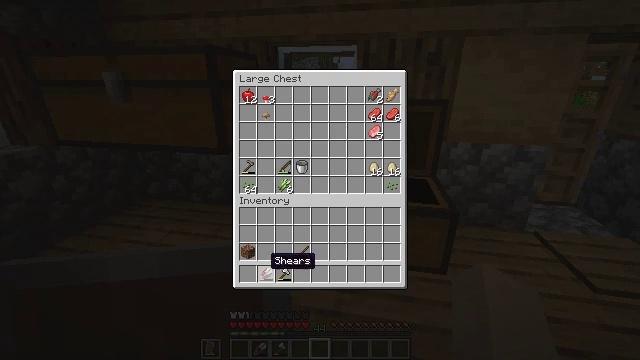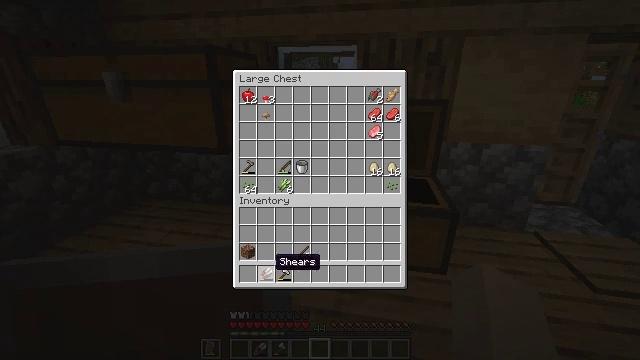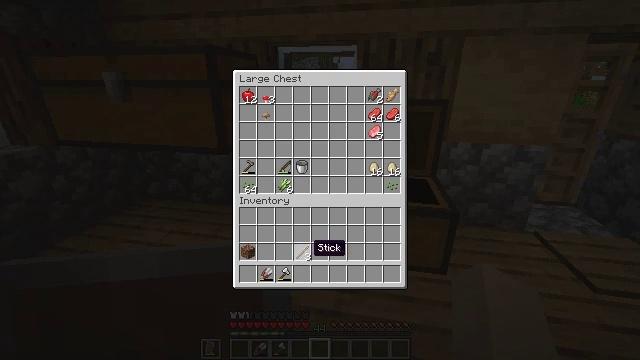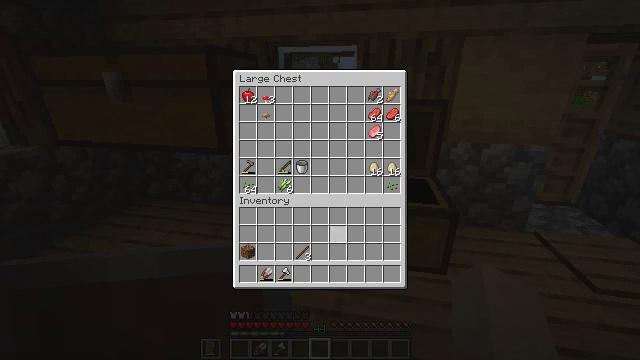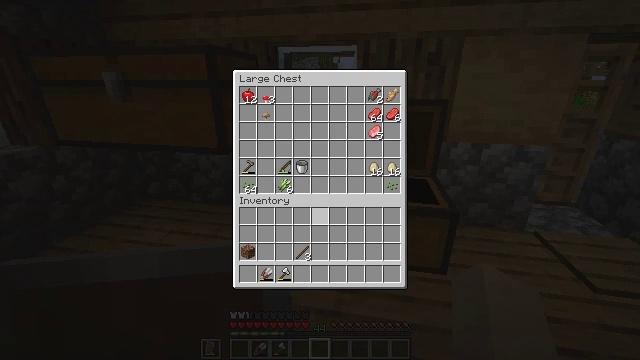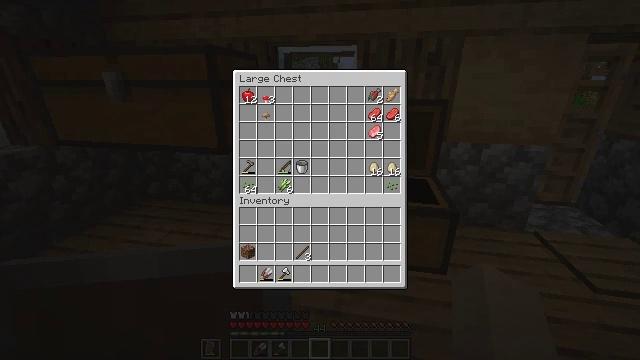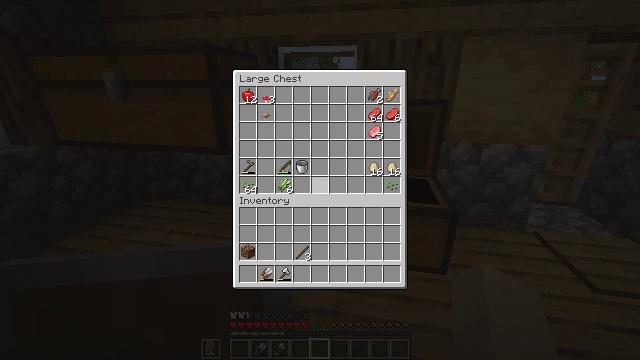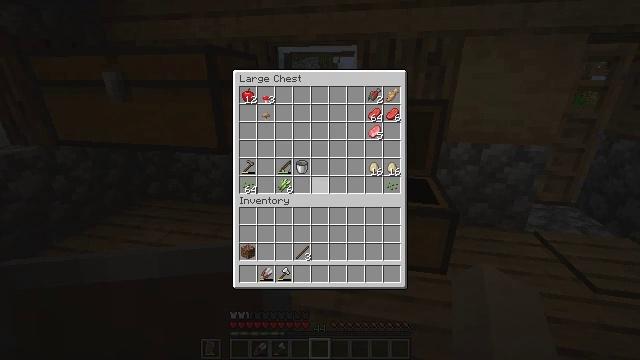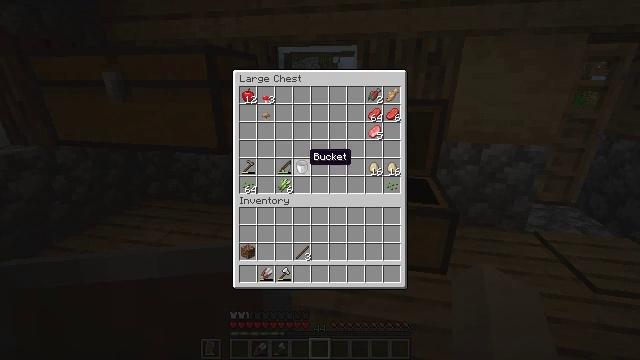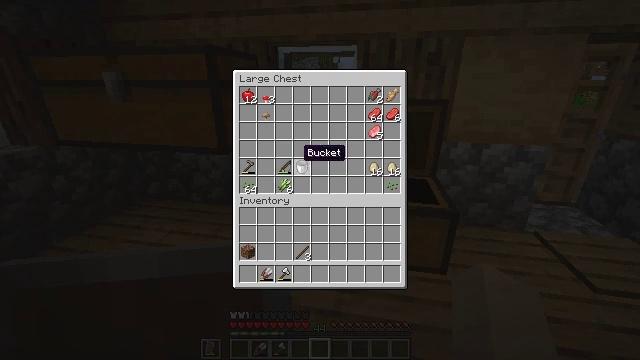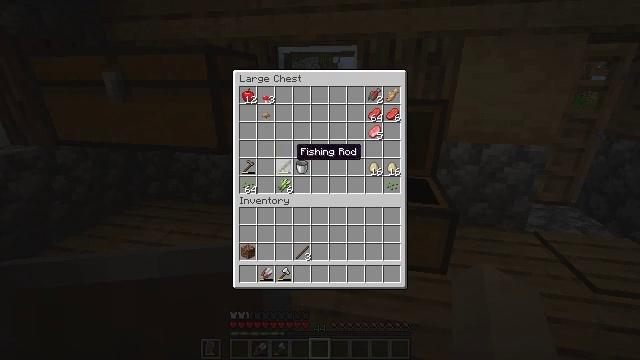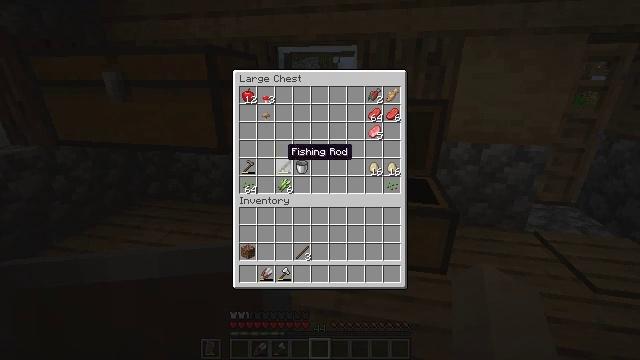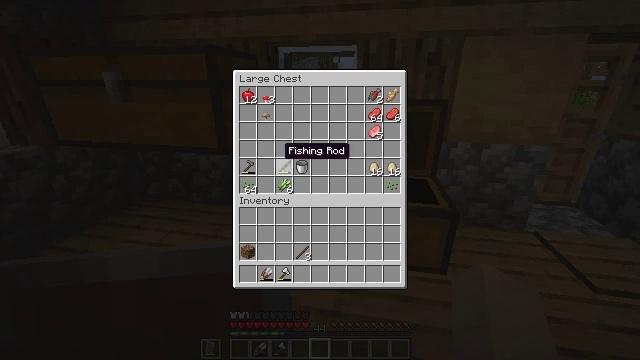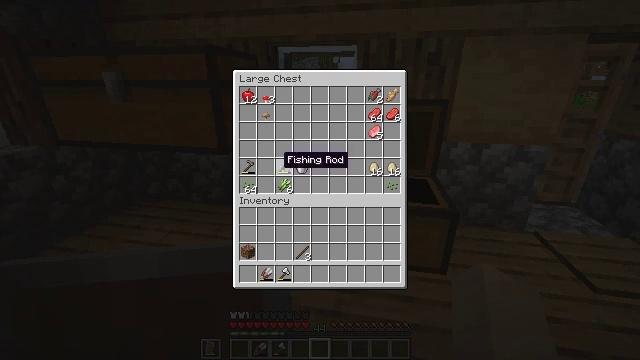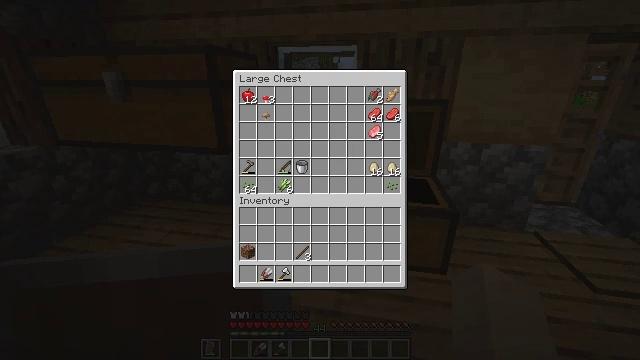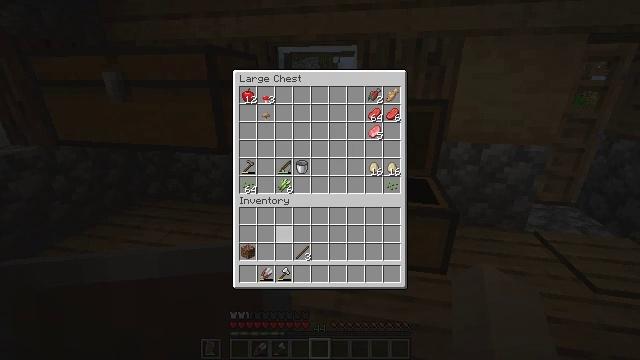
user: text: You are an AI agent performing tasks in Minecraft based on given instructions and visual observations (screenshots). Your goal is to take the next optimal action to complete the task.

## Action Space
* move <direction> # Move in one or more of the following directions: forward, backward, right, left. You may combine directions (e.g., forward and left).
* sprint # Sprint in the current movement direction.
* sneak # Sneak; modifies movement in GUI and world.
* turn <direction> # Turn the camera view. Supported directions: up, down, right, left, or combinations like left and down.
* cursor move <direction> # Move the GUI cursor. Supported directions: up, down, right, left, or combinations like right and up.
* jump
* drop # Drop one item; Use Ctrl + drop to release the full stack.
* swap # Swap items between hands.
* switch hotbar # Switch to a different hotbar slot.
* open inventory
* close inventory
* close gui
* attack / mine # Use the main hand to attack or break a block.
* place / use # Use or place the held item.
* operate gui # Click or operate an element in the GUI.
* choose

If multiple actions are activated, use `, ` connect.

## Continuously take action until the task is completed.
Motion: motion action
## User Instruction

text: Break the mob spawner.
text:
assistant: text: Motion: operate gui
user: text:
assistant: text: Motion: cursor move right and up, operate gui
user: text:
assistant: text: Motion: cursor move right and up
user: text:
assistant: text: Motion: cursor move up
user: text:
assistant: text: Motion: cursor move up
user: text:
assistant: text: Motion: cursor move up
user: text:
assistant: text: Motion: cursor move up
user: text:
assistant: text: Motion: cursor move left and up
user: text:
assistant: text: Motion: no_op
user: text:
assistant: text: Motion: cursor move left
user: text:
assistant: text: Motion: cursor move left
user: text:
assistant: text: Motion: no_op
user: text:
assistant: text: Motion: cursor move down
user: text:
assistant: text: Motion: cursor move right and down
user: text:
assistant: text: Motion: cursor move down
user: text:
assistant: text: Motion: cursor move left and down
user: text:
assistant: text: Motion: cursor move down
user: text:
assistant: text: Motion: no_op
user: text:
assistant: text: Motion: no_op
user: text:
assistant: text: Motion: no_op
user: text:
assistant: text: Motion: cursor move left
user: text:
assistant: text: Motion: operate gui
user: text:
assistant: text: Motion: operate gui
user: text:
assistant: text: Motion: operate gui
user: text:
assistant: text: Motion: cursor move up
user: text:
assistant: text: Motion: cursor move up
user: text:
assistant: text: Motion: cursor move up
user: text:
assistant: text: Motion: cursor move up
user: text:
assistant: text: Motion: cursor move up
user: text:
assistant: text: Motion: no_op